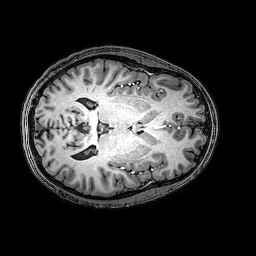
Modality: T1w
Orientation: axial
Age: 21
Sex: male
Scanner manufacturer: philips
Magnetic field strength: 3 T
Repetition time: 0.009 s
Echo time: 0.0035 s